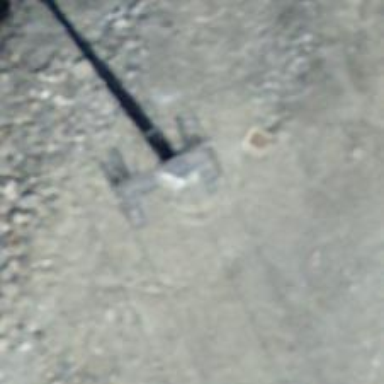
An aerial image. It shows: Pylon used for aerialway.